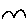
Label: bird